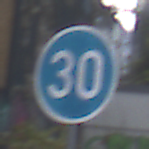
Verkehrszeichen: VorgeschriebeneMindestgeschwindigkeit
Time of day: MorningAfternoon
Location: Outdoor (Urban)
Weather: PartlyCloudy
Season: NotSpecified
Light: Natural